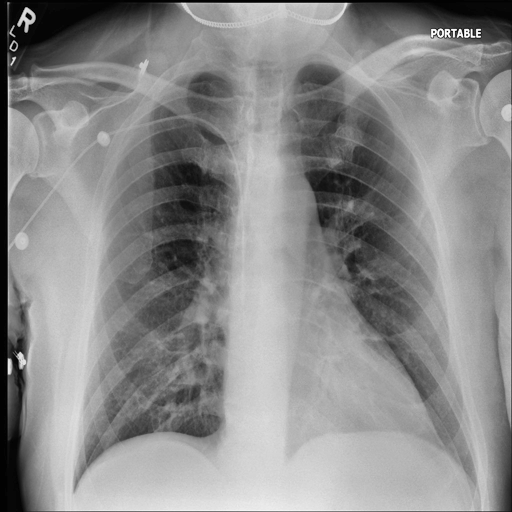
Finding: NORMAL